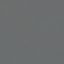
Land use / land cover: SeaLake